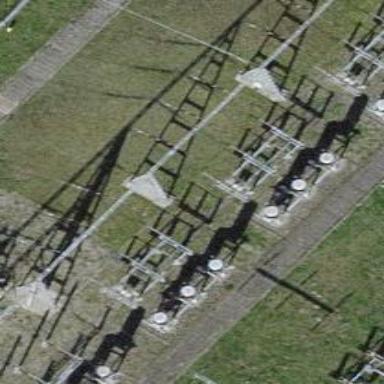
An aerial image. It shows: Power line with three cables.